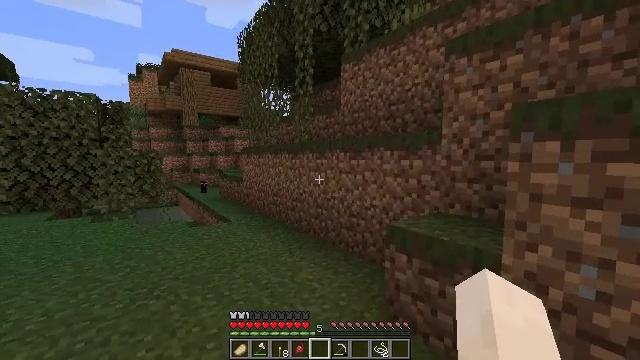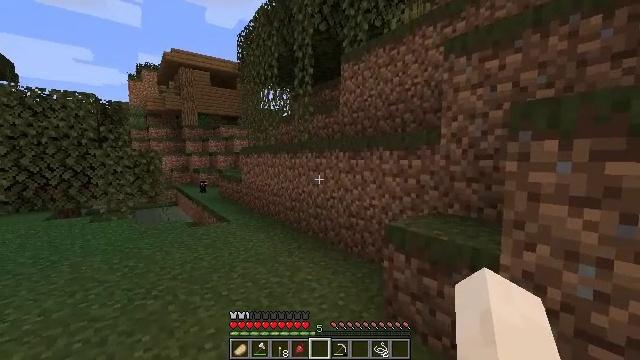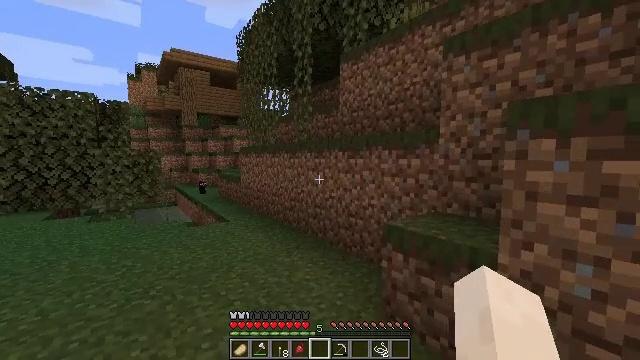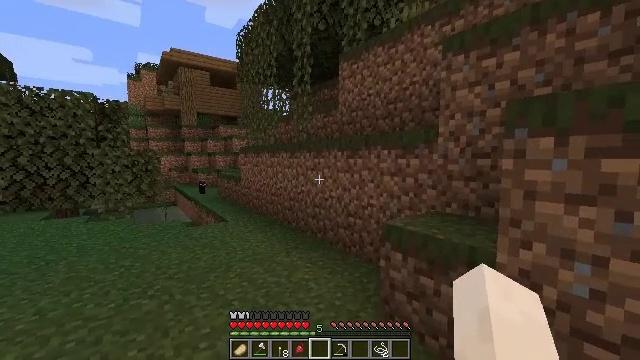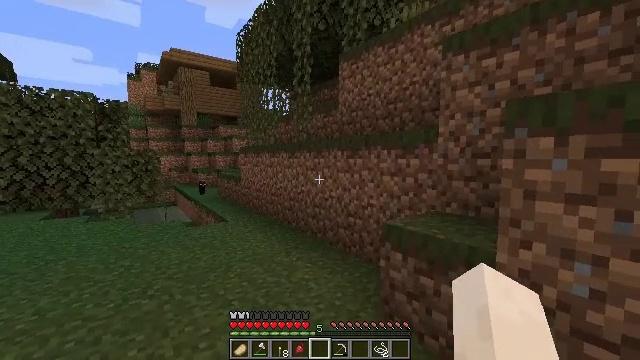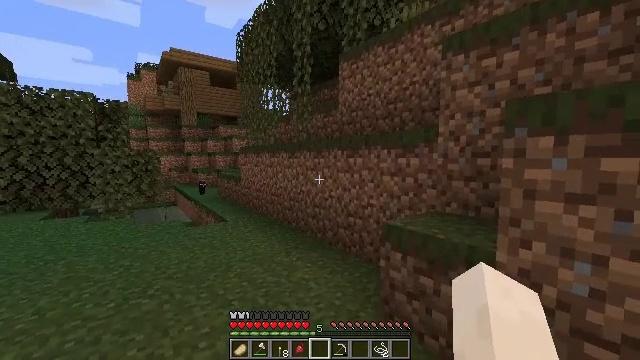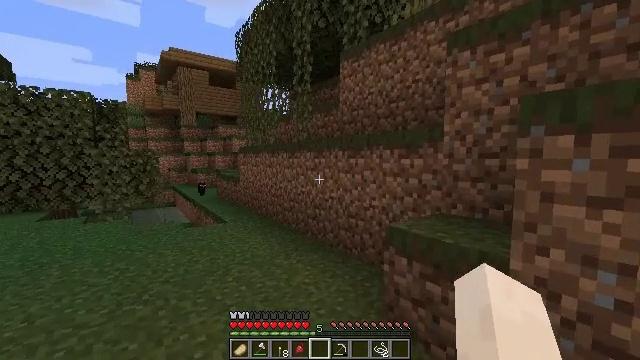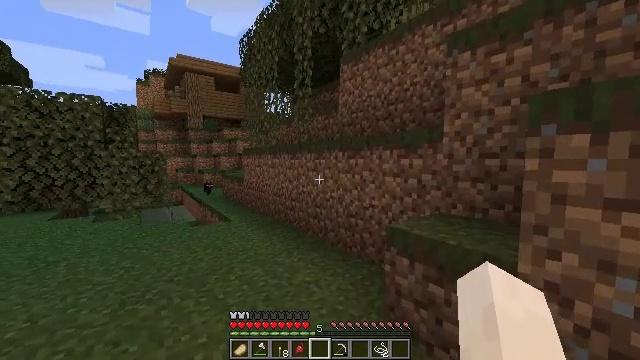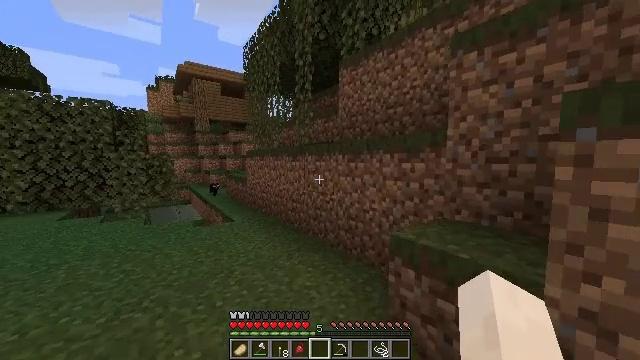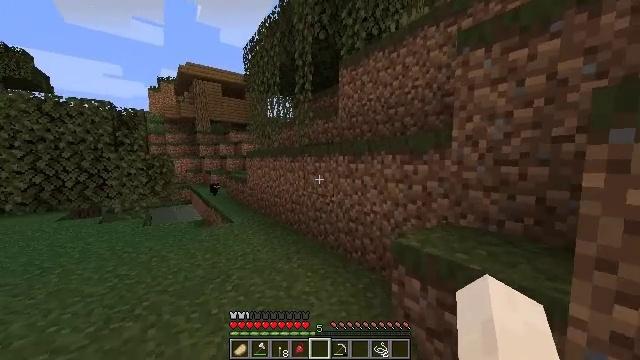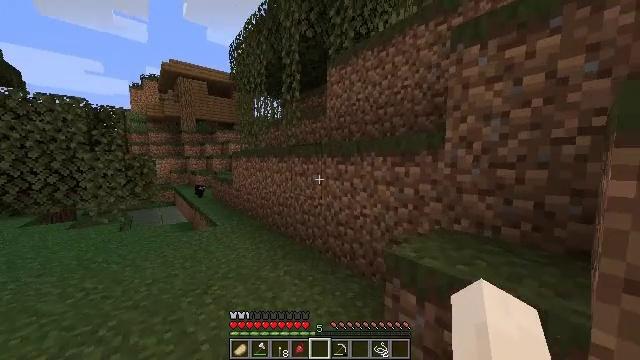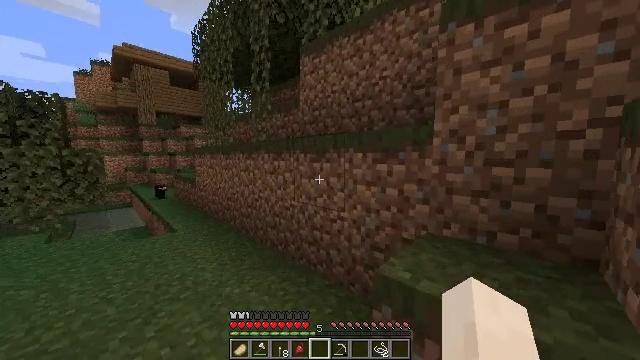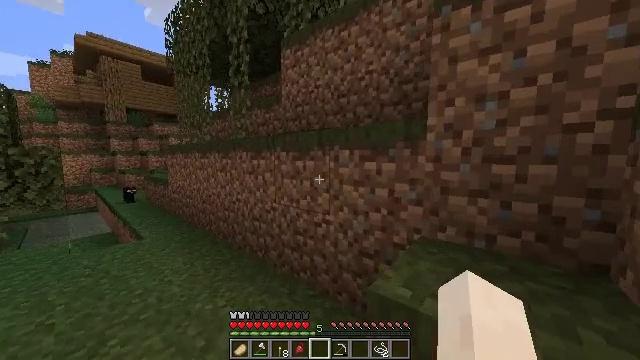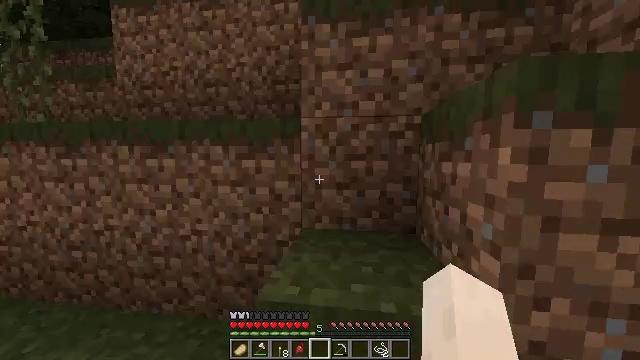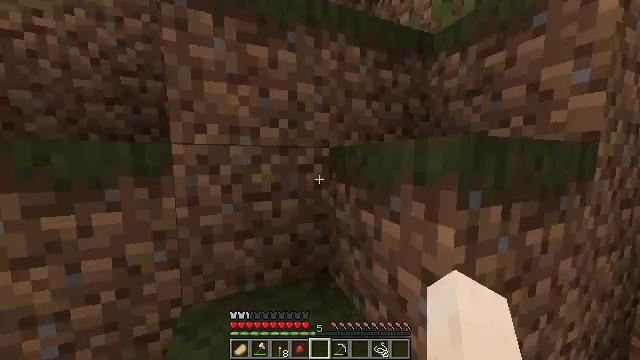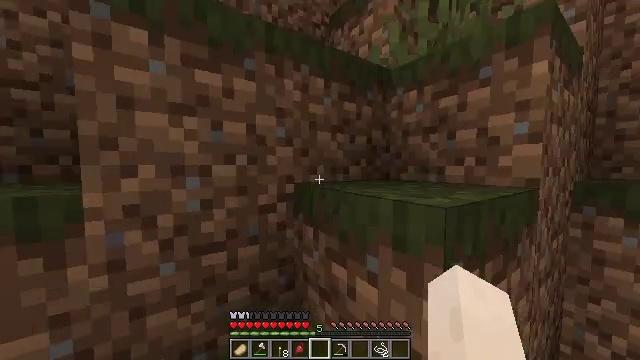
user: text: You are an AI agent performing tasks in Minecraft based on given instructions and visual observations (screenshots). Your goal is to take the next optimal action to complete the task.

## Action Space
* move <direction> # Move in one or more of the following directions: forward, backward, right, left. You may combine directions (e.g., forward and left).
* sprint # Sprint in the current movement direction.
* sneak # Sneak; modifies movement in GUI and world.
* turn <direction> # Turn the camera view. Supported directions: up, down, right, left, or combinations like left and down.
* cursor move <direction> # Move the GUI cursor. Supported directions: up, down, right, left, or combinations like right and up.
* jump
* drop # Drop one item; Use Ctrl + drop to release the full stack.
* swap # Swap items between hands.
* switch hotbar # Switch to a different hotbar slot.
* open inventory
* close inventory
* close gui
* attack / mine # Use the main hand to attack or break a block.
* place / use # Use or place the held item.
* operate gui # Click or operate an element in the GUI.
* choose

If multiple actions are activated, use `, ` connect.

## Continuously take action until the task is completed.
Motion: motion action
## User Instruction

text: Mine the grass in the plains.
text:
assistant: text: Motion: sprint
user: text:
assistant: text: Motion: sprint
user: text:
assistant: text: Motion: sprint
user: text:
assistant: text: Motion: sprint
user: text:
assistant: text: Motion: sprint
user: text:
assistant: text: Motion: move forward, sprint
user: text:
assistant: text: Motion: move forward, sprint
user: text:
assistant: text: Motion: move forward, sprint
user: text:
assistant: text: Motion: move forward, sprint
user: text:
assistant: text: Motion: move forward, sprint, turn right
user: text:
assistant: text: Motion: move forward, sprint, turn right
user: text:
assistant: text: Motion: move forward, sprint, turn right
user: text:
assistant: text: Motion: move forward, sprint, turn right
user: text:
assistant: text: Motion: move forward, sprint, turn right, jump
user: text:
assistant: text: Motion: move forward, sprint, turn right and up, jump
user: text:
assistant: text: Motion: move forward and move right, sprint, turn right and up, jump
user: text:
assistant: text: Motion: move forward and move right, sprint, turn right and up
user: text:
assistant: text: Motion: move forward and move right, sprint, turn right and up
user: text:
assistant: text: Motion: move forward and move left, sprint, turn up
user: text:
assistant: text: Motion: move forward and move left, sprint
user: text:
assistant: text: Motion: move forward and move left, sprint
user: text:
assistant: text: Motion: move forward, sprint
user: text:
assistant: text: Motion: move forward, sprint, jump
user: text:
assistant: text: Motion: move forward, sprint, turn left and up, jump
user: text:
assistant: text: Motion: move forward, sprint, jump
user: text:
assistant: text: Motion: move forward, sprint, jump
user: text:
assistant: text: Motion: move forward and move right, sprint, jump
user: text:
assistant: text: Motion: move forward and move right, sprint
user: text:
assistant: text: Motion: move forward and move right, sprint, turn right
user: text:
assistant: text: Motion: move forward and move right, sprint, turn right